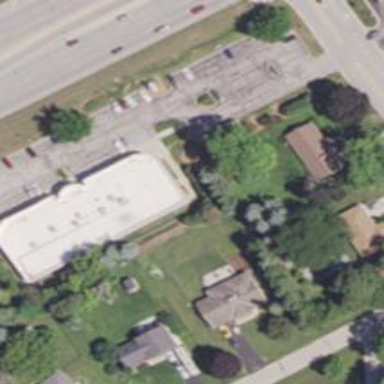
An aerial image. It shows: Veterinary facility.